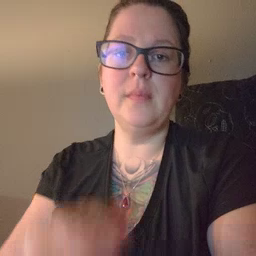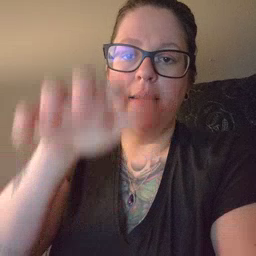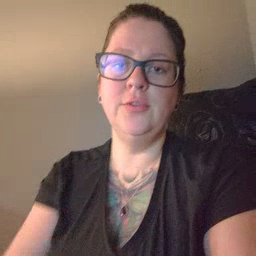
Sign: alligator